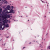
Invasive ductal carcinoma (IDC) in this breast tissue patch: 0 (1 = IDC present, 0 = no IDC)